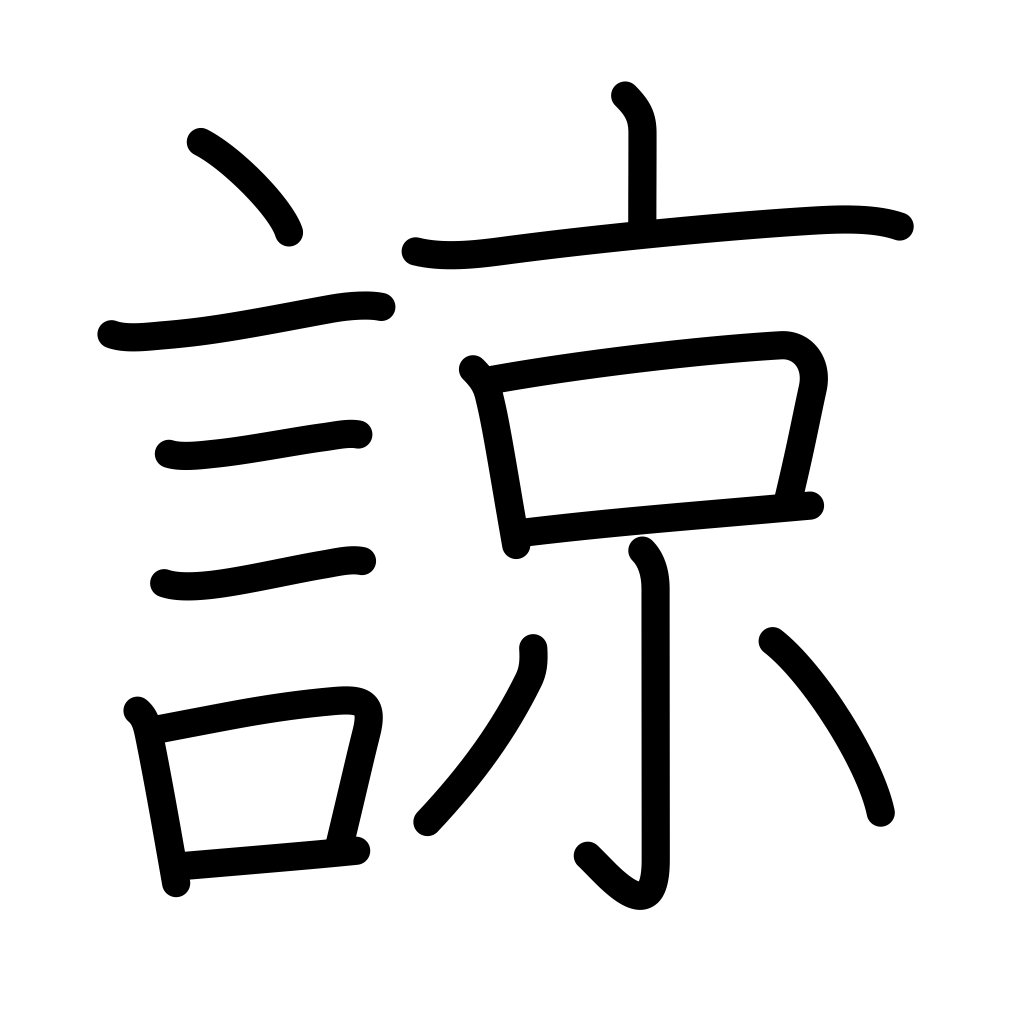
Meaning: fact, reality, understand, appreciate